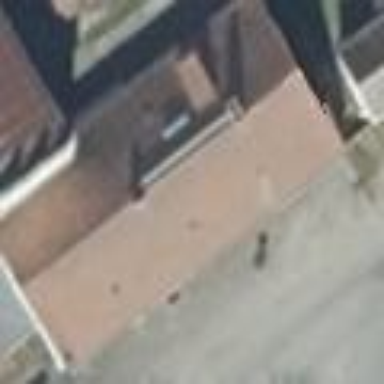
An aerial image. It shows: Building.